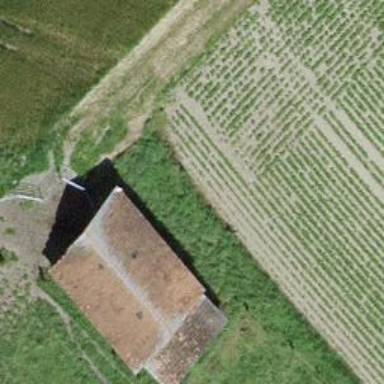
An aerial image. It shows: Rural barn.